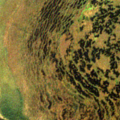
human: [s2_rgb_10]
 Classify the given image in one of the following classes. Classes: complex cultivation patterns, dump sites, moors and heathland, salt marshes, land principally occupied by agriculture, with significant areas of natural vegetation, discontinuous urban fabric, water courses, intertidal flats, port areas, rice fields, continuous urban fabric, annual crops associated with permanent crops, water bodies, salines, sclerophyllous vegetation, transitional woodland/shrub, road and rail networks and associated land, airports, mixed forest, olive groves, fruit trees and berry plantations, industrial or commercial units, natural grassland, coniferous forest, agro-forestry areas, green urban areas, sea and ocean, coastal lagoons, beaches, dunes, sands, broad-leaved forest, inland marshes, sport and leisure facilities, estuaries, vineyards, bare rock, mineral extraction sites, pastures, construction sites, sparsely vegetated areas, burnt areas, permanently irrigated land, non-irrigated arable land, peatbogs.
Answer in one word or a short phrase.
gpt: peatbogs, water courses